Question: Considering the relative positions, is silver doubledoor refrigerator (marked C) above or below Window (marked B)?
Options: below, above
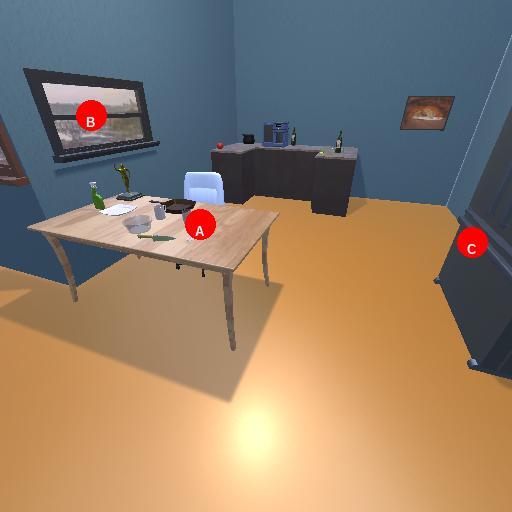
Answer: below